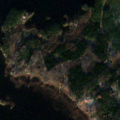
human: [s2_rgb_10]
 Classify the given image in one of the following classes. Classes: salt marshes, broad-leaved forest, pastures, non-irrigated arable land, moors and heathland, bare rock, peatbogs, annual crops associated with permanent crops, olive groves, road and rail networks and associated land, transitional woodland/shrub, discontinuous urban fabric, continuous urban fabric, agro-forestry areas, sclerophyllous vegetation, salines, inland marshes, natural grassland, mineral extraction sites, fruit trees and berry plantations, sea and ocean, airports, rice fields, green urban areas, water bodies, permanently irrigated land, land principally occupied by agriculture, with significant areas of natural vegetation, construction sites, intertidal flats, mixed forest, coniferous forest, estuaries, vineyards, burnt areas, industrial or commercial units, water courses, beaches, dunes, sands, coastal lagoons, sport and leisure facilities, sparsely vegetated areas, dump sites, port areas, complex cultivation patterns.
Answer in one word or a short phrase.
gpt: mixed forest, water bodies